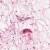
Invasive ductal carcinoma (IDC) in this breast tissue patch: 0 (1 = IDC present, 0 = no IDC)